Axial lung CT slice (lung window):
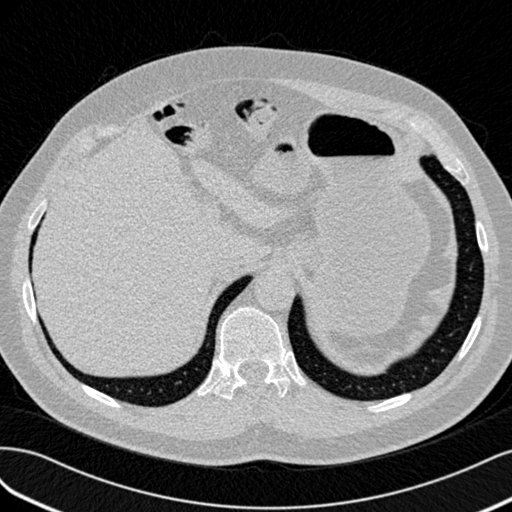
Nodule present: no